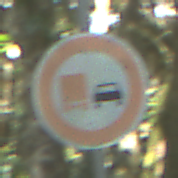
Verkehrszeichen: UeberholverbotKraftfahrzeuge
Umgebung: Outdoor, Nature
Tageszeit: Midday
Wetter: Clear
Licht: Natural
Jahreszeit: NotSpecified
Kontrast: LowContrast